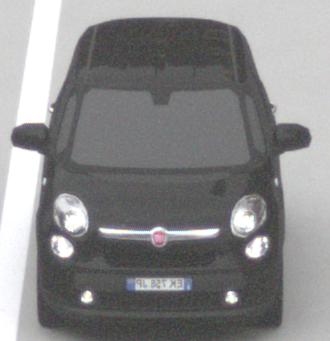
Make: Fiat
Model: 500L 1.4 16V
Detailed model: 500L (199)
Model produced from: 2012/10
Model produced until: 2017/05
Doors: 5
Color: black
Road condition: dry road
Daytime: morning or afternoon
Contrast: low contrast